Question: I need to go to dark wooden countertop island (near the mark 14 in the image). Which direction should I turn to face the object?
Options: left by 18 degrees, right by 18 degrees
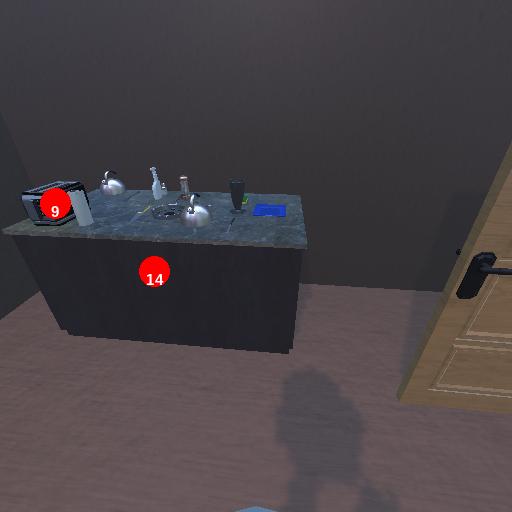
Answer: left by 18 degrees